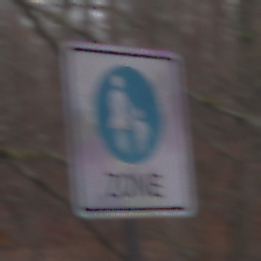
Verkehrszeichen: BeginnFussgaengerzone
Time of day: Midday
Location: Outdoor (Nature)
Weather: Overcast
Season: Autumn
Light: Natural